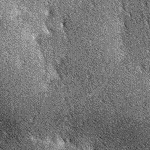
Label: no_change